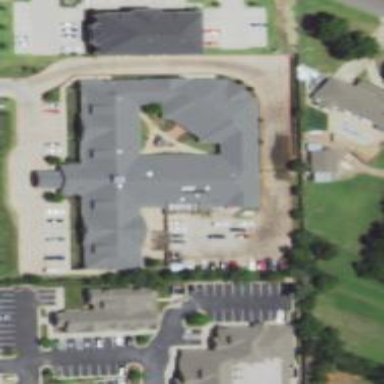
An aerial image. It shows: Building.